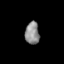
Tissue: skin
Cell type: Epithelial cells
Senescence score: 0.2498
Nuclear area (px): 313
Mean DAPI intensity: 140.92